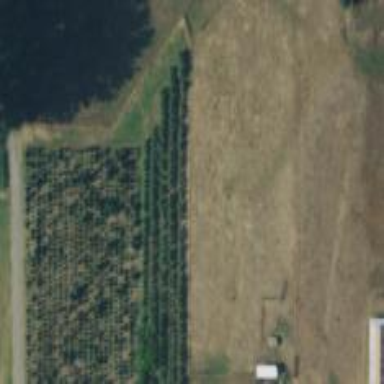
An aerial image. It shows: Plant nursery specializing in growing Christmas trees.